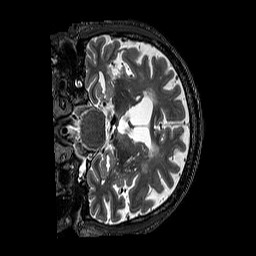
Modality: T2w
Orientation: coronal
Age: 75
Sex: male
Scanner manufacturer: siemens
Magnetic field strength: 3 T
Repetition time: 3.2 s
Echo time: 0.567 s